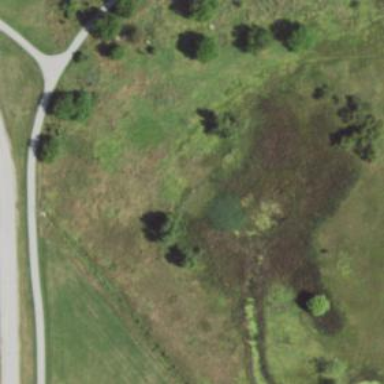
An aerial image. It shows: Beautiful wet meadow natural wetland.